Question:
Here is my UML class diagram. I've realized that I have an issue with the way my Student, Team Member and Team Liaison are set up.
A student can be part of the system and then join a team, therefore becoming a team member. A team member can also be a team liaison (the team leader who can grant requests to join their team).
I realize that changing a Student into a TeamMember is a problem but I'm not really sure how to approach it.
Thanks for any advice!~
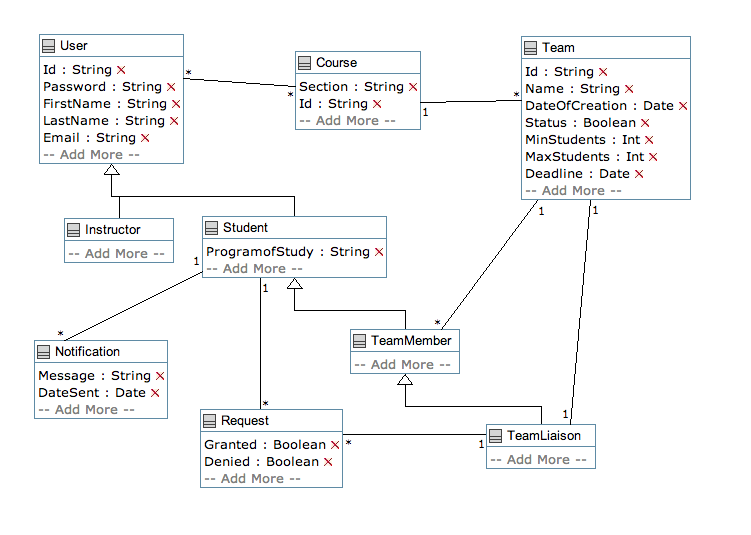
Answer: I've found when dealing with people and their roles in a system, it is best to have a Role class, with Person having Roles.
So, Person has zero or more Roles. Student is a Role, Professor is a Role, ...
For teams, I'd have a Team class that has zero or more TeamMembers. A TeamMember or type of TeamMember (like ProjectTeamMember, which is associated with a Project) can be a Person's Role too.
This design allows for the same Person to play different roles at different times, while keeping the details clean and separate. E.g. if you have a Person "Joe Blow", Joe could be a Student (and have corresponding relationships like ClassSection), a member of a Project (where you could find out the other people in Joe's team), ...
Read more here:
<URL>